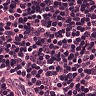
Metastatic tissue present: no